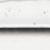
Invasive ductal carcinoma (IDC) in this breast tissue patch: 0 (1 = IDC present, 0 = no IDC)